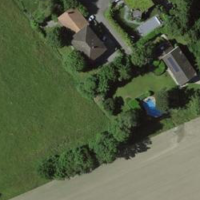
EUNIS habitat code: 52
Species observed at this site:
Cardamine heptaphylla